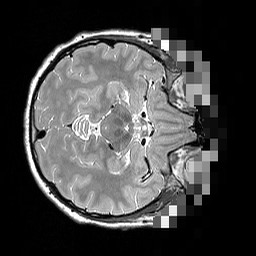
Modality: T2w
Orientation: axial
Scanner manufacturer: siemens
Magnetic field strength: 3 T
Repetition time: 2.5 s
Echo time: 0.144 s